Aerial crown-view tile of a tropical tree (Barro Colorado Island, Panama), acquired 20250317:
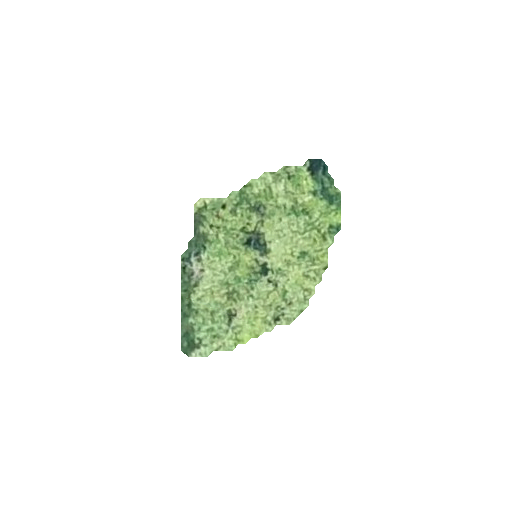
Species: Hieronyma alchorneoides
GBIF accepted scientific name: Hieronyma alchorneoides
Crown area: 32.522 m²